Question: I'm working on having text displayed in my pygame I'm creating. I have it drawn with a nice space between the text but with word wrapping the text overlaps just a tad. Here is how I'm wrapping my text.
'''
def reOrderChat(nText, nColor):
''' Reorders the chat text on screen and creates new lines '''
# rearrange the lines first so they stay correct.
for c in range(19, 0, -1):
DrawnChat[c + 1].text = DrawnChat[c].text
DrawnChat[c + 1].color = DrawnChat[c].color
DrawnChat[c + 1].y = DrawnChat[c].y - 8
#print "Text at " + str(c + 1) + " is " + DrawnChat[c + 1].text
# check if textlength is greater than the chat list length
textLength = g.chatFont.size(nText)[0]
if textLength > 459:
# todo: allow custom size chat list (459 is found with GIMP)
# todo: optimize the loop
lines = ['']
words = nText.split()
curLine = 0
curLineLength = 0
for i in range(len(words)):
word = words[i]
# if adding the new word to the current line would be too long,
# then put it on a new line
wordLength = g.chatFont.size(word)[0]
if (curLineLength + wordLength) > 400: # todo: why does it only work with 400?
# only move down to a new line if we have text on the current line
lines.append('')
curLine += 1
curLineLength = 0
lines[curLine] += word + ' '
curLineLength += wordLength
curLine +=1
for line in lines:
print line
print str(curLine)
# here is where it creates new chat lines. This is where the issue is.
DrawnChat[curLine].text = line
DrawnChat[curLine].color = nColor
DrawnChat[curLine].y += 8
curLine -= 1
else:
# text fits, so just print it
# lastly add the new text and color at position 1
DrawnChat[1].text = nText
DrawnChat[1].color = nColor
DrawnChat[1].y += 8
'''
Here is a screen shot of the text. Between the first two lines there is not enough space. Through the spacing after the first two lines to the MOTD: is just fine. Am I setting the y value wrong when there are multiple lines?

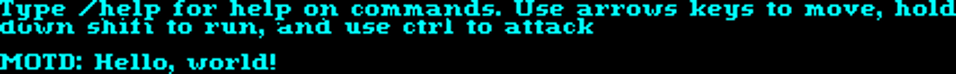
Answer: Have you tried to increase the spacing between the lines?
'''
DrawnChat[curLine].y += 12
'''
If this doesn't work; please check, if the surface have the right height.
If you at any point, think it would be necessary to change the font-size. Please, consider using a variable instead of hard-coded 'DrawnChat[curLine].y += 8'.